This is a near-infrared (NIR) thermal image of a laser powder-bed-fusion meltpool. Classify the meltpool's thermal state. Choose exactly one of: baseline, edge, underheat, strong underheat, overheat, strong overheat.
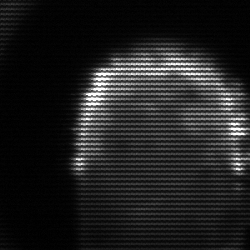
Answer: baseline